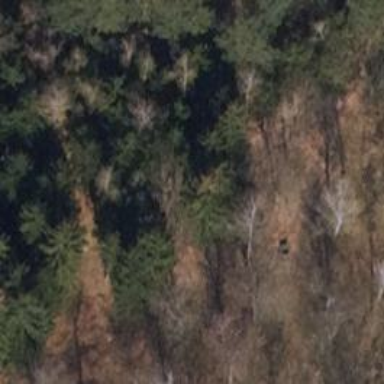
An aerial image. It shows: Hunting stand.